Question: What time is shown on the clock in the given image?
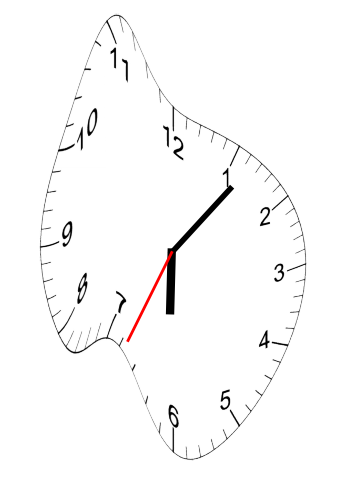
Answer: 06:06:34